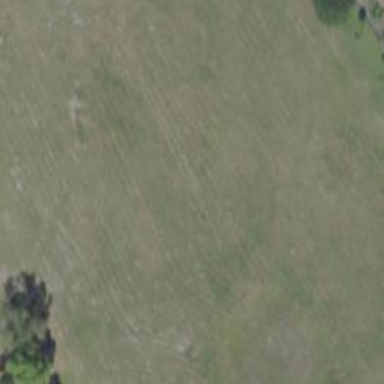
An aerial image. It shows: Grassy equestrian pitch for leisure land use.